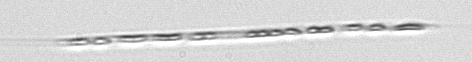
Label: Rhizosolenia